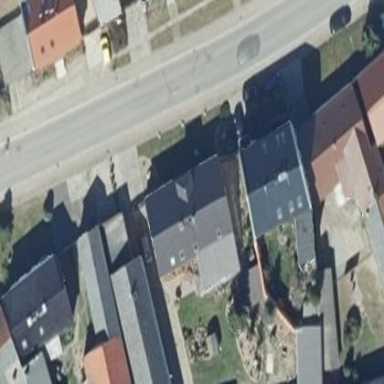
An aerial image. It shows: House with flat roof.